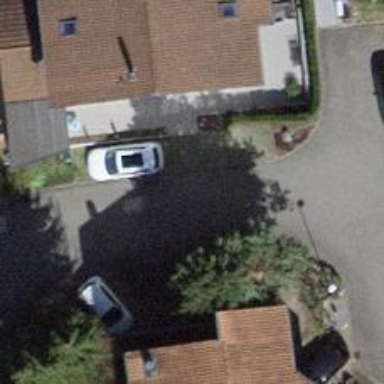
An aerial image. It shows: Residential road.